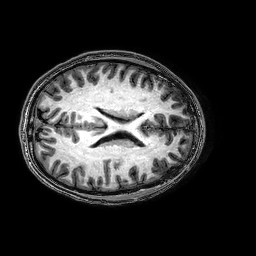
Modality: T1w
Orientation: axial
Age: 21
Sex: male
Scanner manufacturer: philips
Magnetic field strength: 3 T
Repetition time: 0.008329 s
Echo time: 0.00383 s